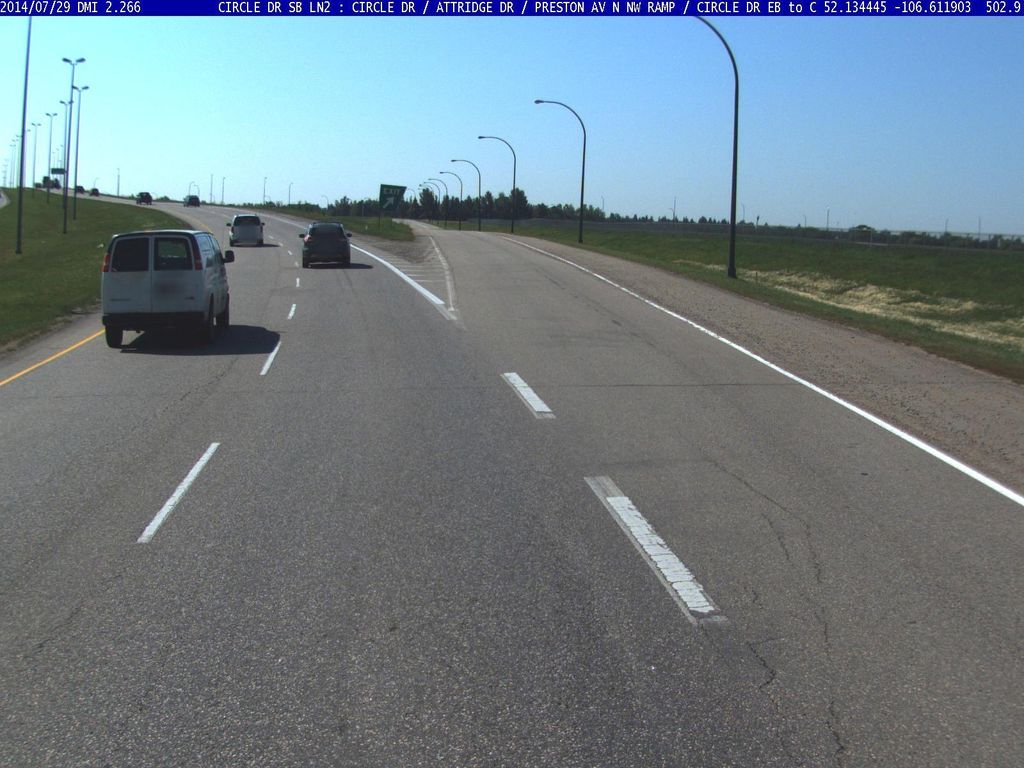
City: saskatoon